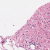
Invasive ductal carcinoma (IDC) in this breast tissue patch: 0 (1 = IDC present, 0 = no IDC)